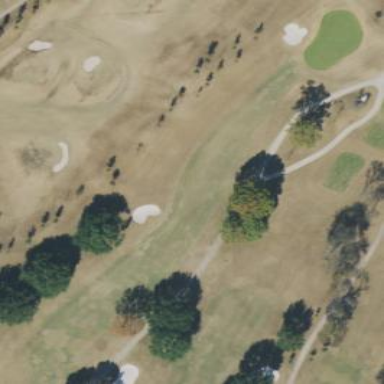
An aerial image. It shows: Rough area in golf course.